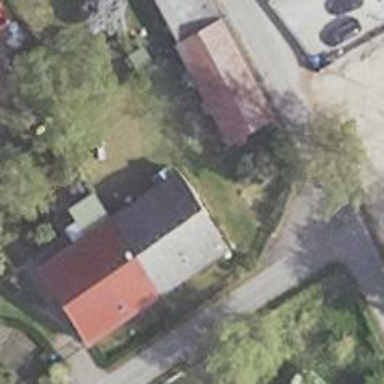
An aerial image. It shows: Residential building.